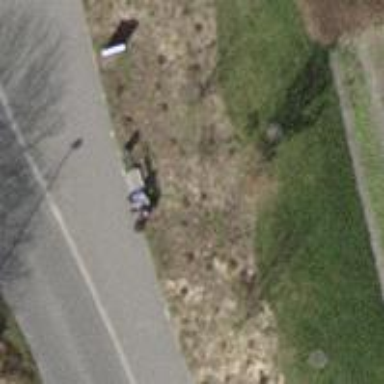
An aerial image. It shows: Bench for seating.